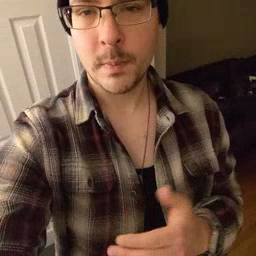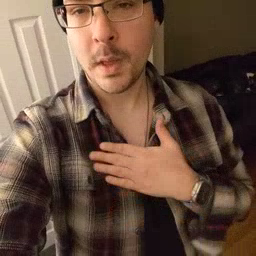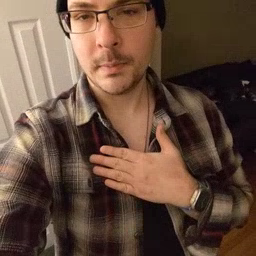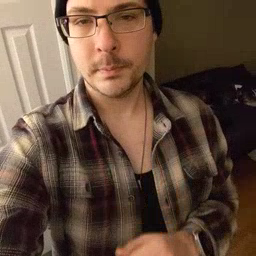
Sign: minemy